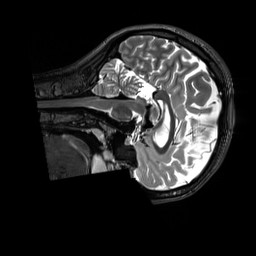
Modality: T2w
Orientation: sagittal
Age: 22
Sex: female
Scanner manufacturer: siemens
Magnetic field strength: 3 T
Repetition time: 3.2 s
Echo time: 0.728 s